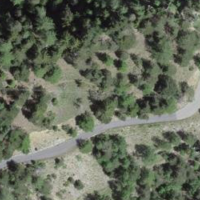
EUNIS habitat code: 23
Species observed at this site:
Bromus tectorum
Platanthera bifolia